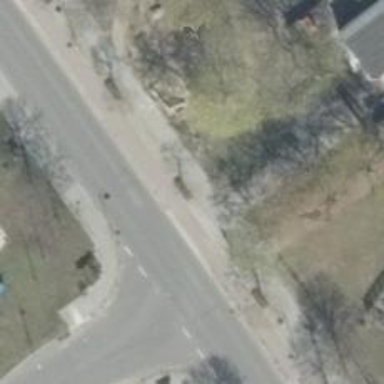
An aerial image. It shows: Broadleaved deciduous tree on the street.